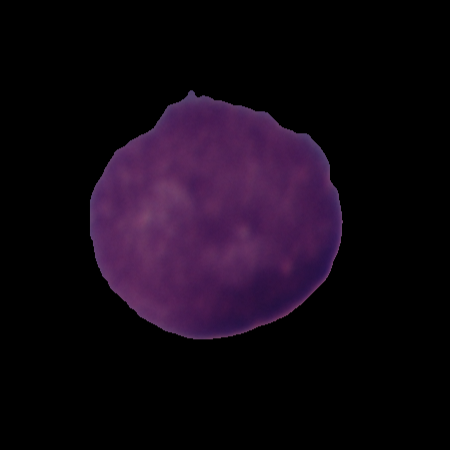
Label: cancer